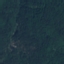
Land use / land cover: Forest